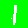
Digit: 1